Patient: sex M, age 68
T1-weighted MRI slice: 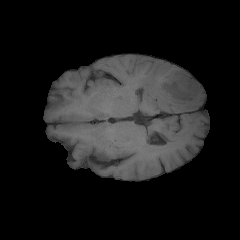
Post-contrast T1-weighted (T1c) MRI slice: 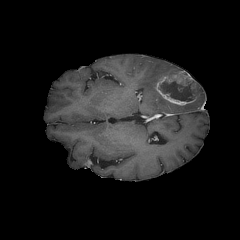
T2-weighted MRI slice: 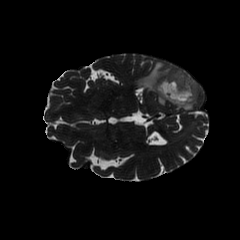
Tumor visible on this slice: yes
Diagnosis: Glioblastoma, IDH-wildtype
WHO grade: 4